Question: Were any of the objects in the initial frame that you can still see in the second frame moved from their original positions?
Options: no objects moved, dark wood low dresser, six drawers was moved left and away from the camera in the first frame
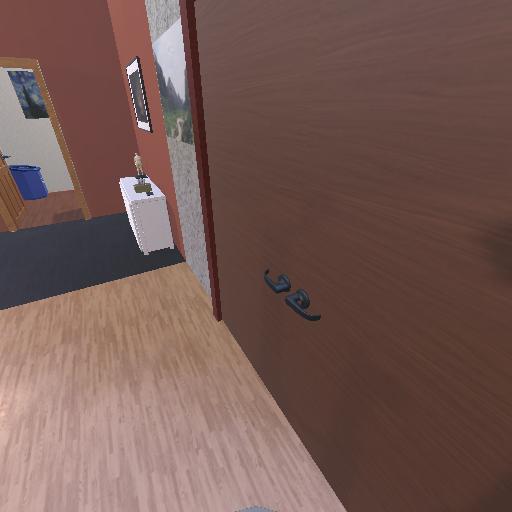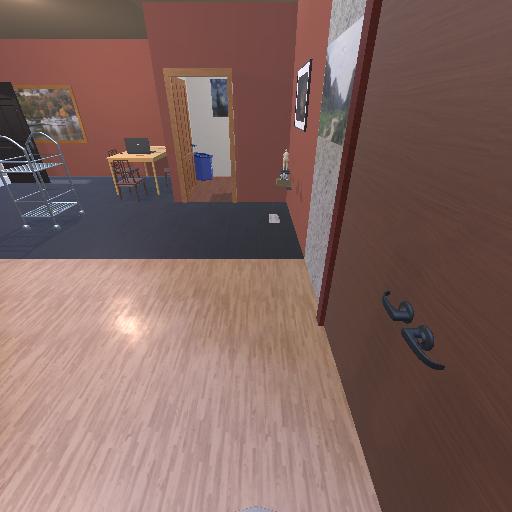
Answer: no objects moved